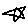
Label: star